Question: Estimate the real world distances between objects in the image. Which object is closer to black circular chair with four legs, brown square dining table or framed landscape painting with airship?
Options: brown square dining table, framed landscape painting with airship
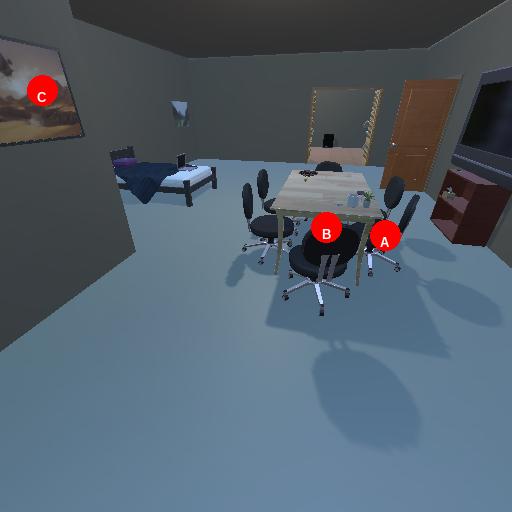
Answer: brown square dining table